Aerial crown-view tile of a tropical tree (Barro Colorado Island, Panama), acquired 20241112:
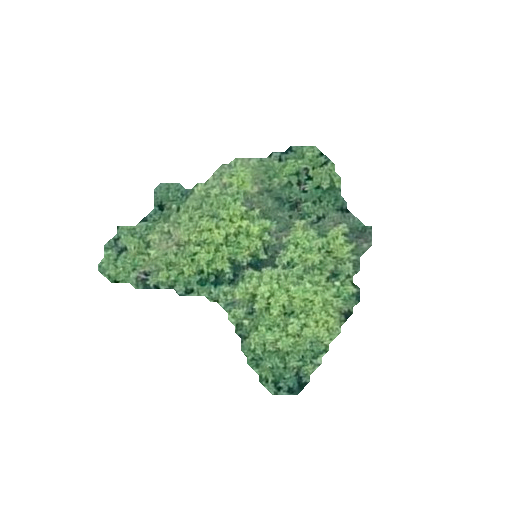
Species: Alseis blackiana
GBIF accepted scientific name: Alseis blackiana
Crown area: 57.873 m²